Question: I've gotten a grasp on the transition matrices of Markov models, but am still a bit unclear on how to make a series of transitions. Consider the Markov chain at the bottom of the page where 'S' = Sunny, 'C' = Cloudy, 'R' = Rainy.
I have set up this transition matrix in MATLAB
'''
A = [0.1 0.2 0.7; 0.4 0.3 0.3; 0.2 0.6 0.2]
0.1000 0.2000 0.7000
0.4000 0.3000 0.3000
0.2000 0.6000 0.2000
'''
Now to look up the probability of a transition, I made the following variables for convenience
'''
>> S = 1
>> R = 2
>> C = 3
'''
You can find the probability of a single transition just by looking it up from the table, for example from Rainy today to Sunny tomorrow would be
'''
>> A(R,S)
ans = 0.4000
'''
I'm having a hard time understanding how to do a series of transitions. For example, if today is Sunny, what is the chance that two days from now it will be Cloudy? (so basically two transitions) I was thinking
'''
>> A(S,S)*A(S,C) + A(S,R)*A(R,C) + A(S,C)*A(C,C)
ans = 0.2700
'''
Basically I found all possible transitions that could end up at Cloudy from Sunny. Although cumbersome, is that the correct way to go about it?

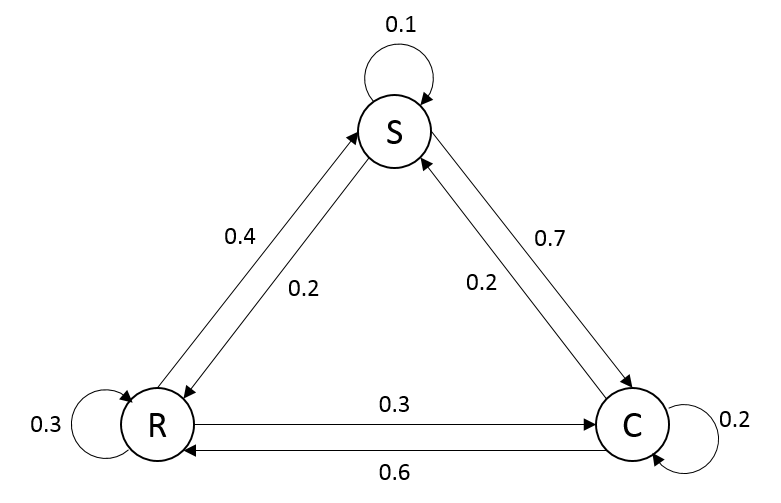
Answer: You code 'A(S,S)*A(S,C) + A(S,R)*A(R,C) + A(S,C)*A(C,C)' (i.e. sum over all possible intermediate states, or <URL> is just matrix multiplication:
'''
A(S,:)*A(:,C)
'''
In general, 'A2 = A^2' gives the probabilty of all such double transitions, and 'An = A^n' is the probability of 'n'-order transitions (see for example <URL>' is the probability of two days after today being cloudy if today it's sunny.